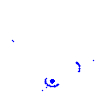
Particle: electron